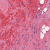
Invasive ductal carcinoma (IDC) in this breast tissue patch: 0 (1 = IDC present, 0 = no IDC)